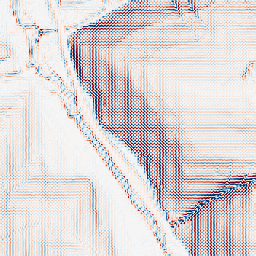
Category: wavelet
Decomposition family: wavelet_dwt
Decomposition parameters: wavelet: haar
level: 2
Upsampling method: linear_exact
Upsampling parameters: scale: 4
Upsampling scale: 4